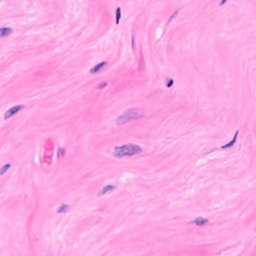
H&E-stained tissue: Breast